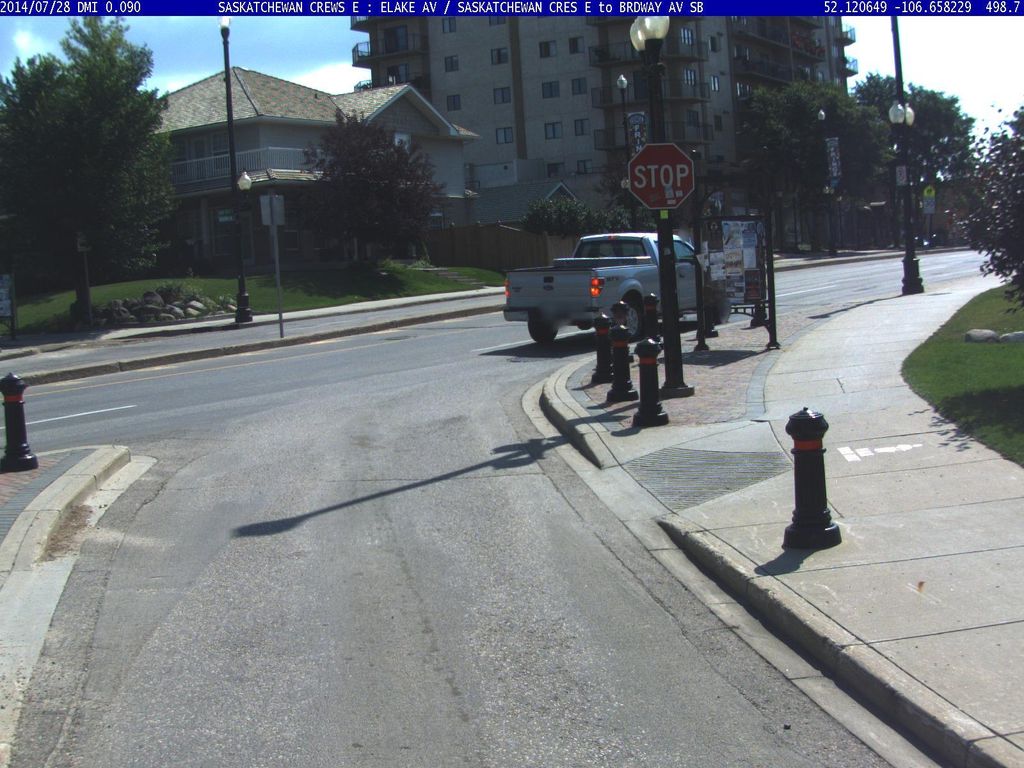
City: saskatoon